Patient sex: M
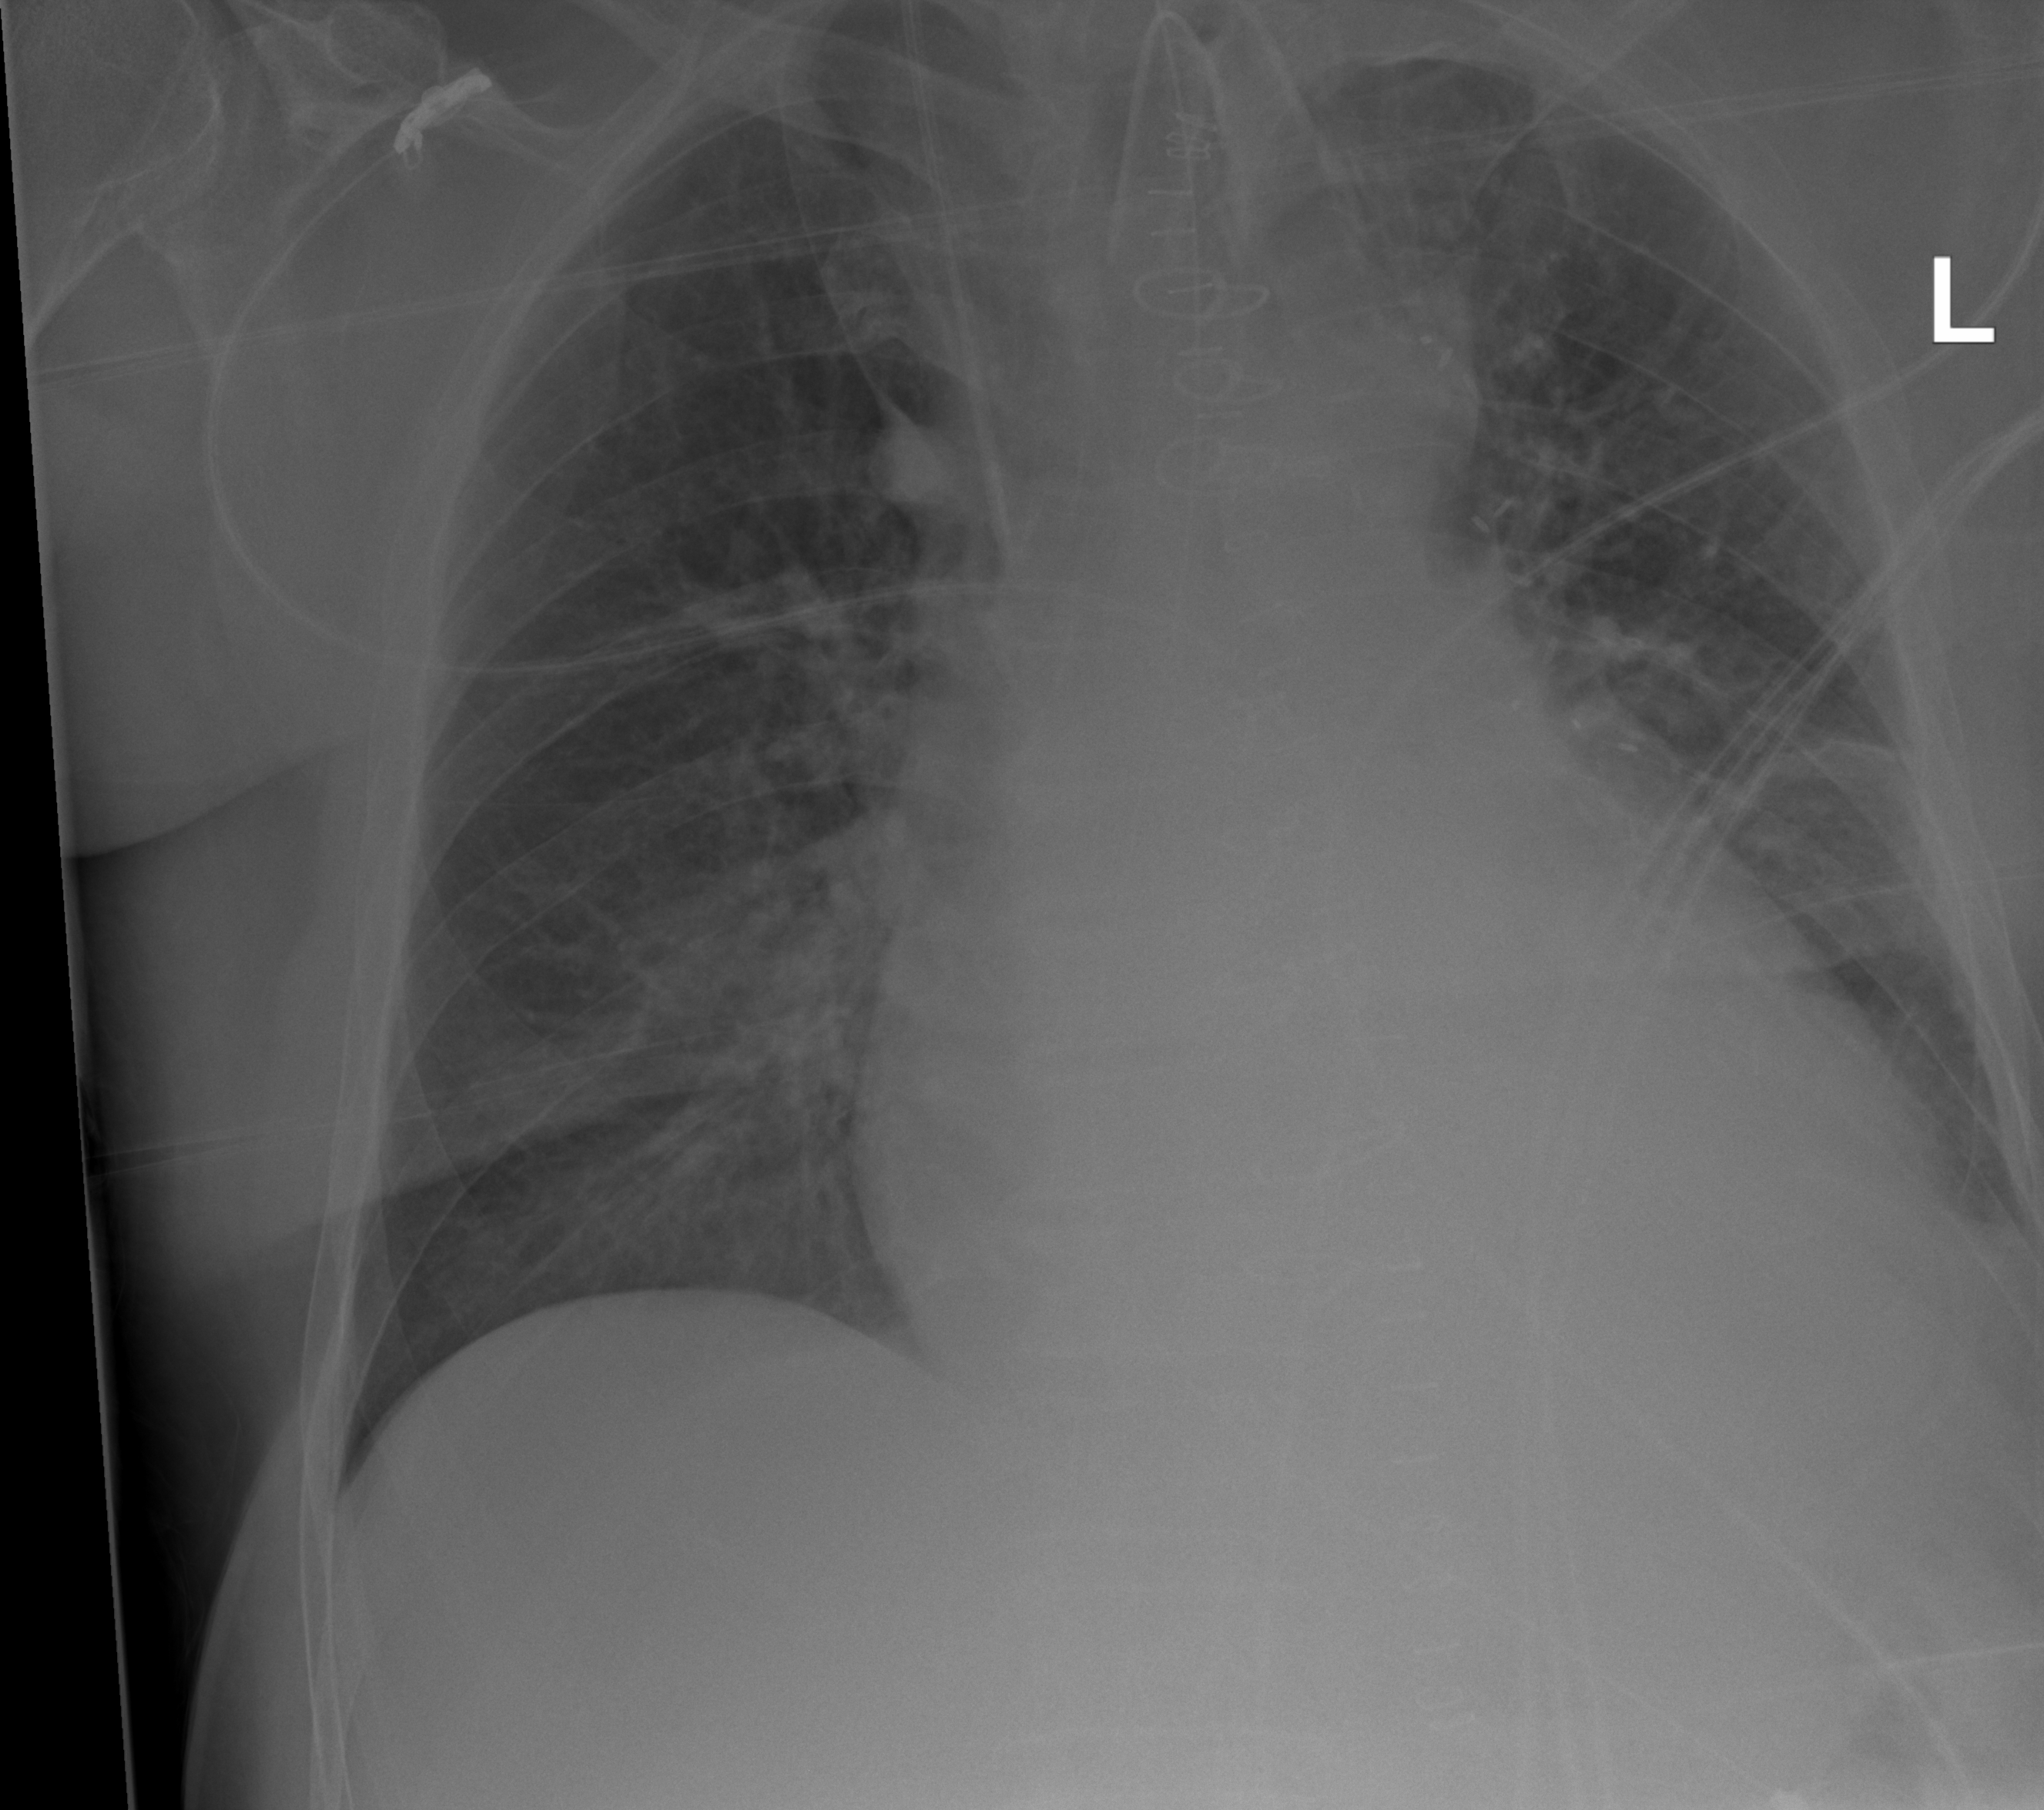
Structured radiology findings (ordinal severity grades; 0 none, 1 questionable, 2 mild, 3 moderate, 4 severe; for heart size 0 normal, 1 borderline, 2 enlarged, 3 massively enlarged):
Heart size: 2
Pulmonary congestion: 2
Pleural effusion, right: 0
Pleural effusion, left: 1
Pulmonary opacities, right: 0
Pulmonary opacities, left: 0
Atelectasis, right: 0
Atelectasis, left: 2